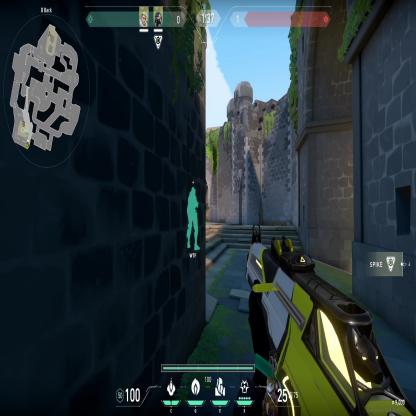
Label: teammate